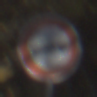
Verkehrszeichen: VerbotPersonenkraftwagenMitAnhaenger
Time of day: MorningAfternoon
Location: Outdoor (RoadRail)
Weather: PartlyCloudy
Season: NotSpecified
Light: Natural